Field crop: maize
Growth stage: 1
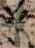
Species: atriplex